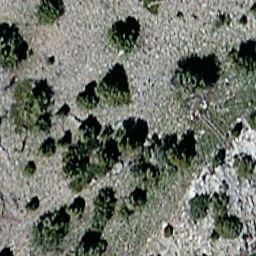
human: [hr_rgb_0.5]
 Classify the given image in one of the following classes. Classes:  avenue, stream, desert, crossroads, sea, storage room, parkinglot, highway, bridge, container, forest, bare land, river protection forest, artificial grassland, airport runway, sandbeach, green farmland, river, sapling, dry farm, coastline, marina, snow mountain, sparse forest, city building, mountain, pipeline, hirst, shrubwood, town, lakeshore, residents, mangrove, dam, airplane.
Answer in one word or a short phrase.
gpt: sparse forest